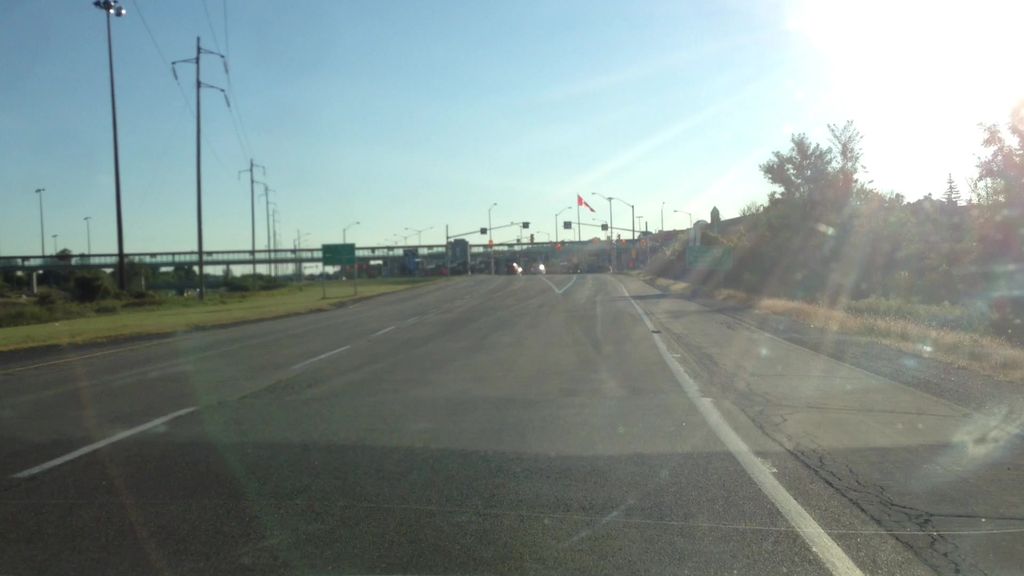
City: ottawa-gatineau